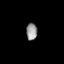
Tissue: prostate
Cell type: T cells
Senescence score: 0.3069
Nuclear area (px): 181
Mean DAPI intensity: 149.552